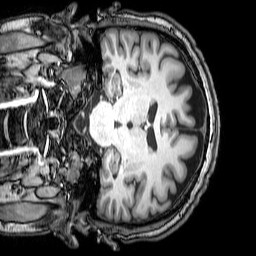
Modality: T1w
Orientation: coronal
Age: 30
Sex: male